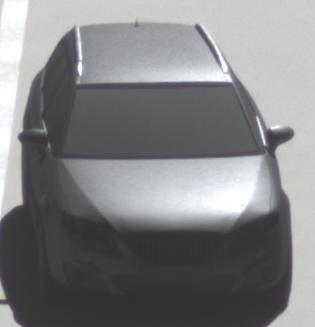
Make: SEAT
Model: Exeo ST 1.6
Detailed model: Exeo (3R) ST
Model produced from: 2010/05
Model produced until: 2010/08
Doors: 5
Color: gray
Road condition: dry road
Daytime: midday
Contrast: high contrast